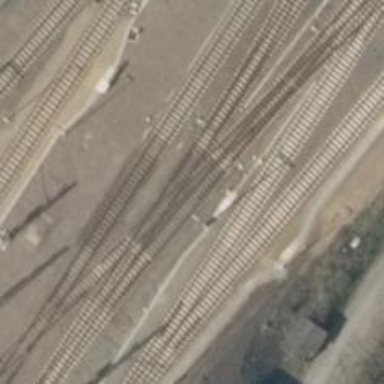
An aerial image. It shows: Railway crossing.